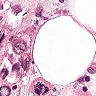
Metastatic tissue present: yes